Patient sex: F
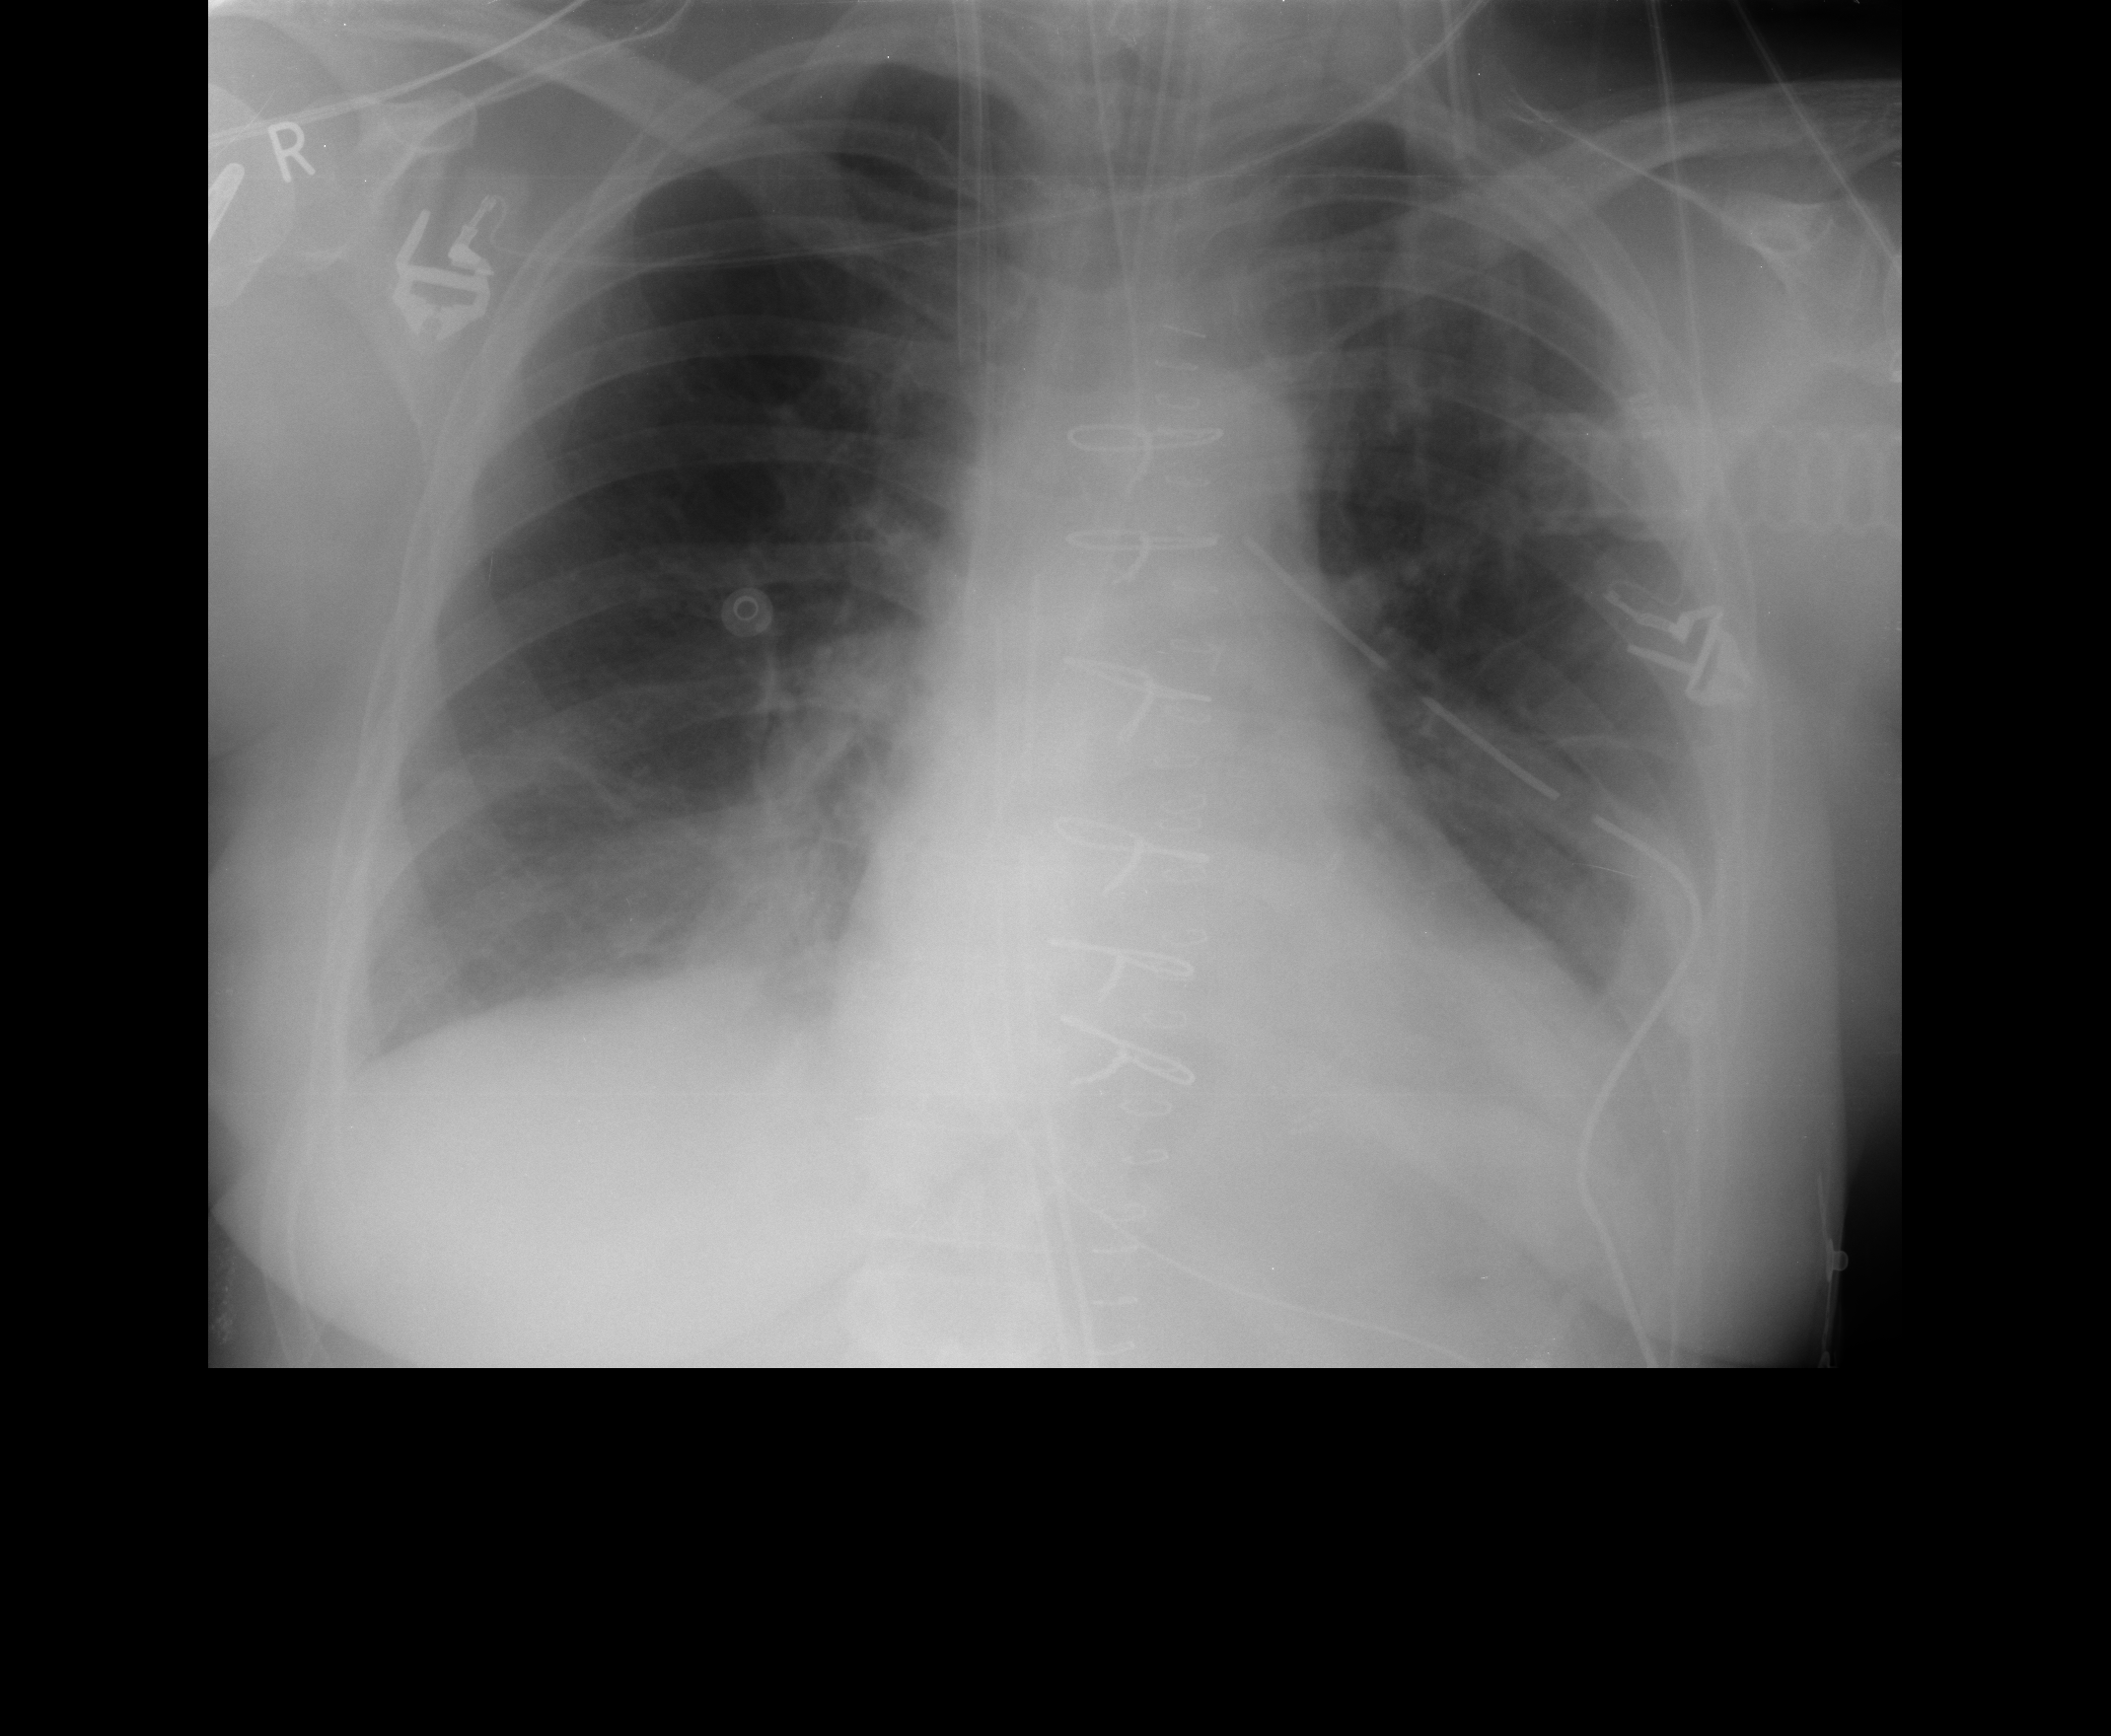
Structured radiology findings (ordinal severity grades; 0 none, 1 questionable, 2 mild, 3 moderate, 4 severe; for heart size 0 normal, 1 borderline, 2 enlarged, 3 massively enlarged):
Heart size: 1
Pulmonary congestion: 1
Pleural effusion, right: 1
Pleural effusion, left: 2
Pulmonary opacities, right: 0
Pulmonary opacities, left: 0
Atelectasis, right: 2
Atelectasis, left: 2